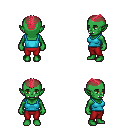
a pixel art fantasy rpg character, female body template, orc, green skin, teal pirate shirt, red pants, ruby red short mohawk hairstyle, four views (front, back, left, right), 2x2 character sprite sheet, small pixel art, hard edges, no anti-aliasing